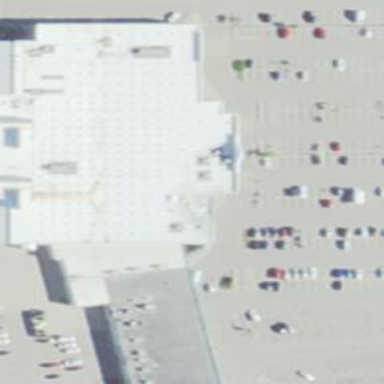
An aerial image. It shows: Building that houses supermarket.